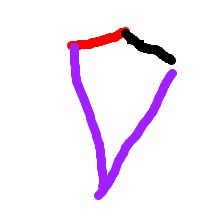
Shape: kite